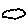
Label: cloud